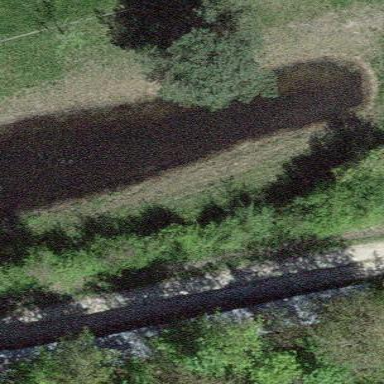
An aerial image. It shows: Peaceful pond surrounded by nature.